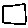
Label: square